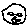
Label: hexagon